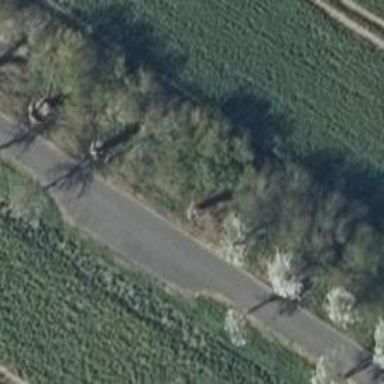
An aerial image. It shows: Passing place on the road.